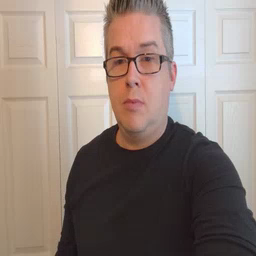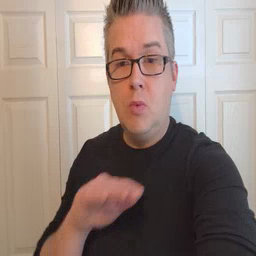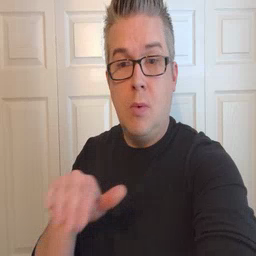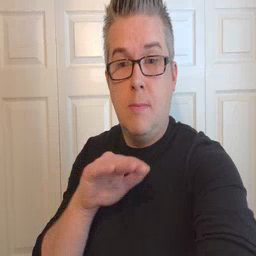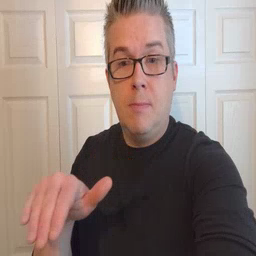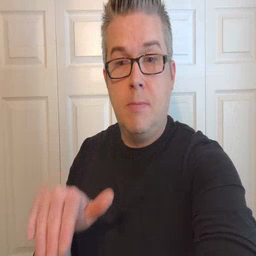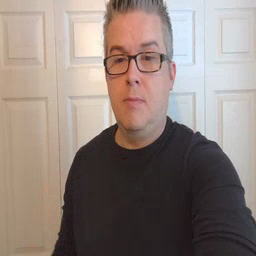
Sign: pool